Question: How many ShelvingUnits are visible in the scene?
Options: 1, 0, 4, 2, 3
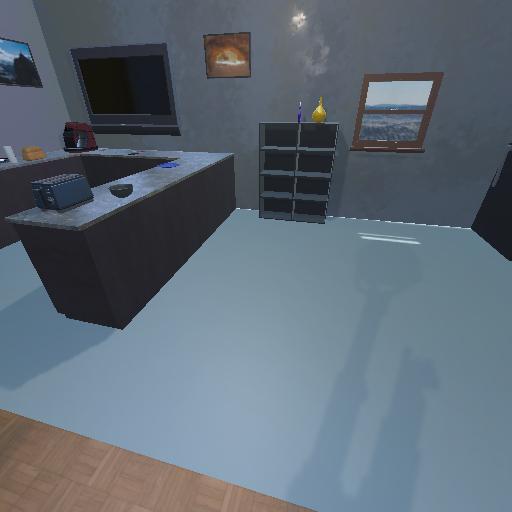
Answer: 1